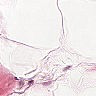
Metastatic tissue present: no